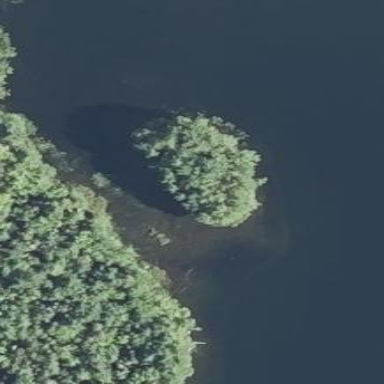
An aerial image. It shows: Islet surrounded by woodland.